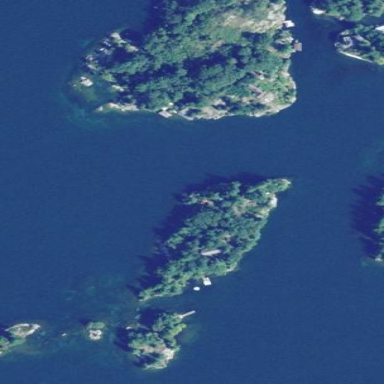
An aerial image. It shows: Islet.